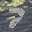
Label: 7